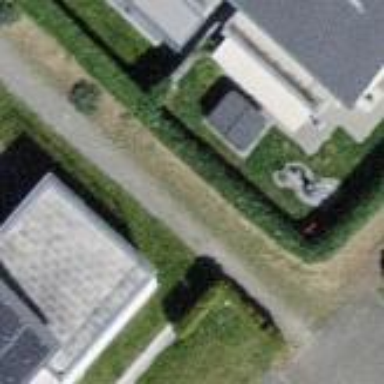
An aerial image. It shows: Garage building.